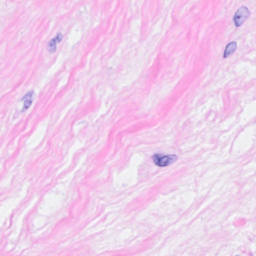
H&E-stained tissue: Breast